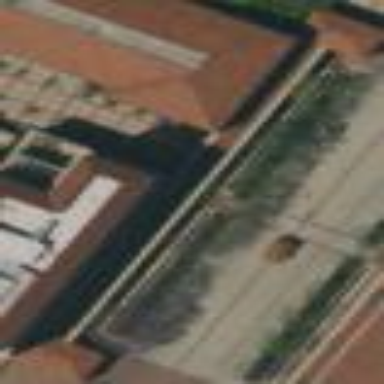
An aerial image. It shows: View of roof of building.